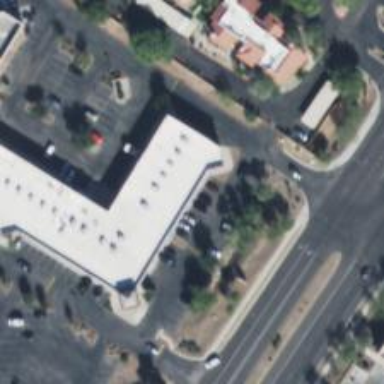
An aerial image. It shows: Post office.